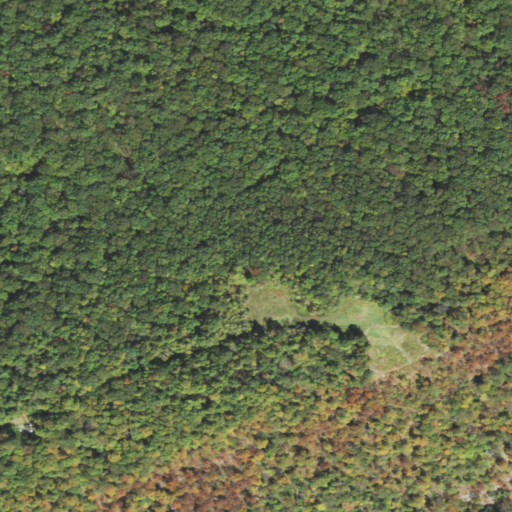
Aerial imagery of mountain in Pennsylvania named Kittatinny Mountain containing deciduous forest, open development, and mixed forest